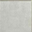
Piece: xx